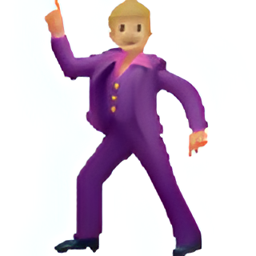
Name: man dancing
Emoji: 🕺🏼
Group: People & Body
Sub-group: person-activity